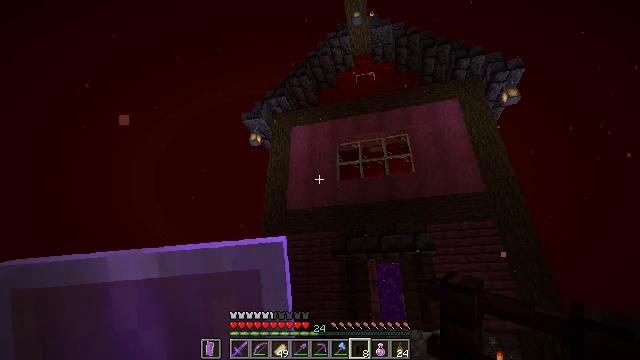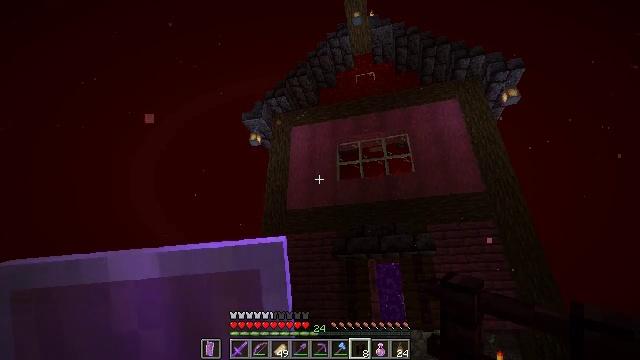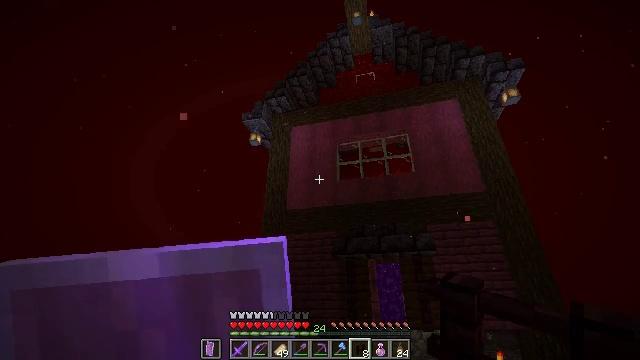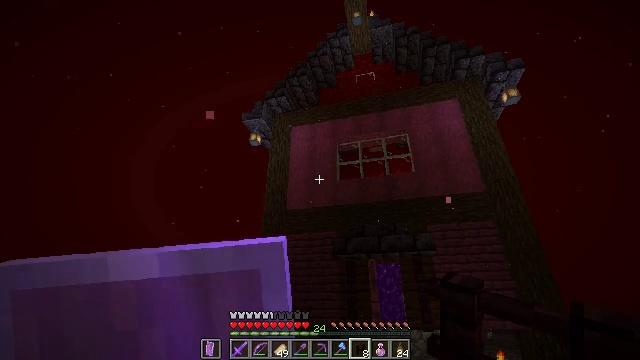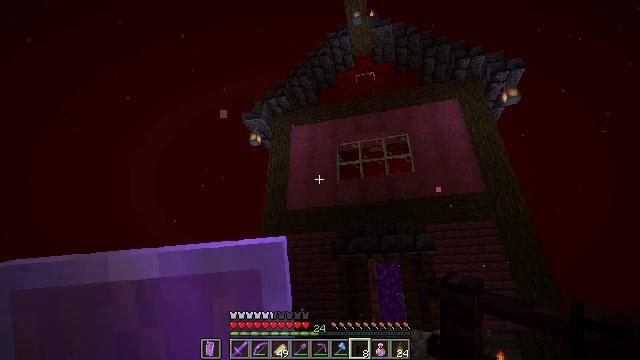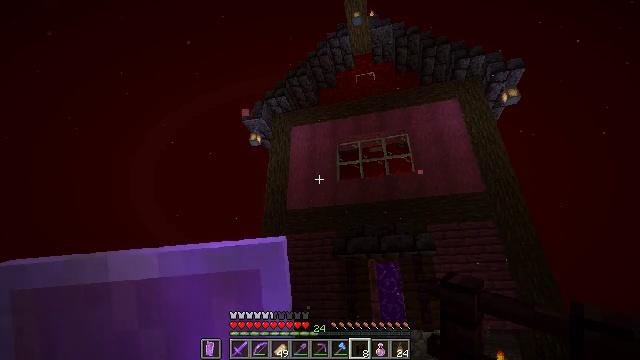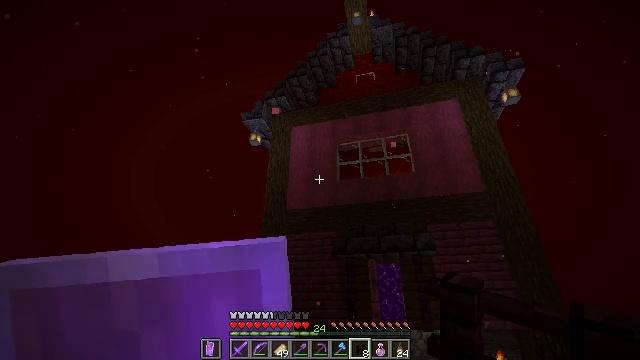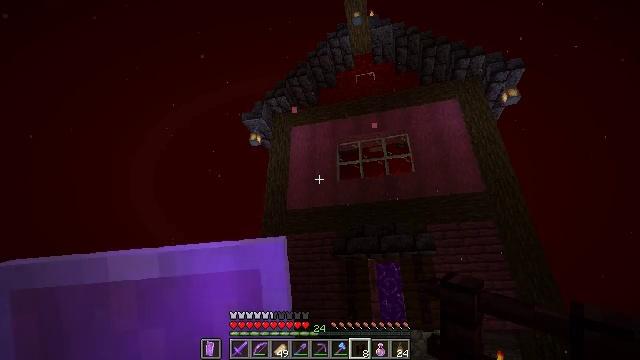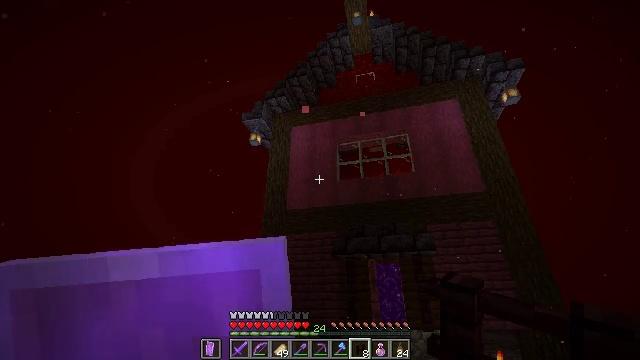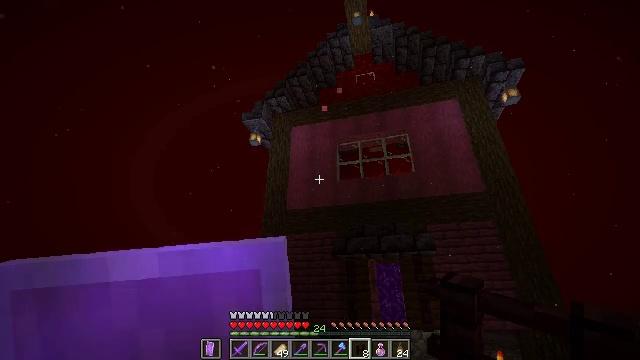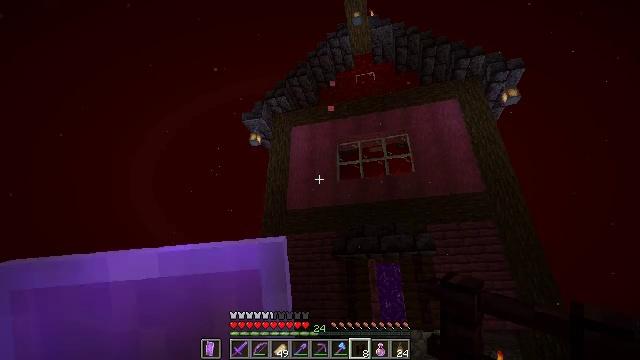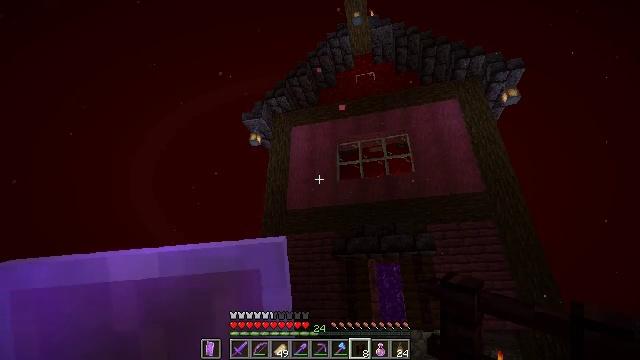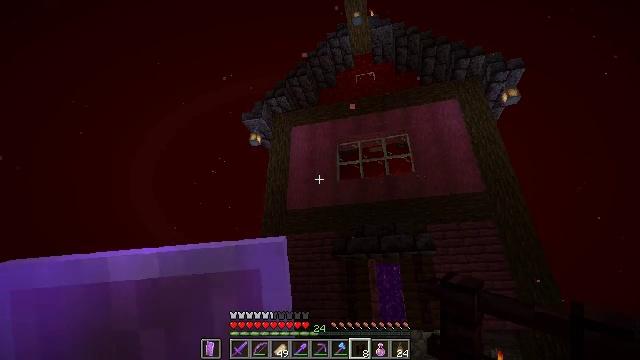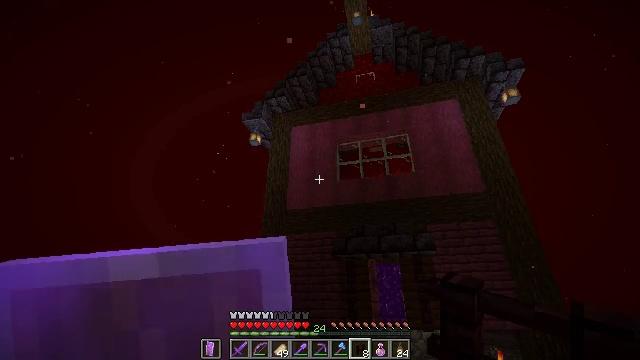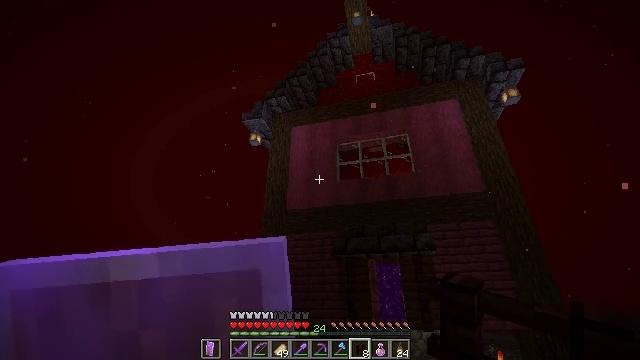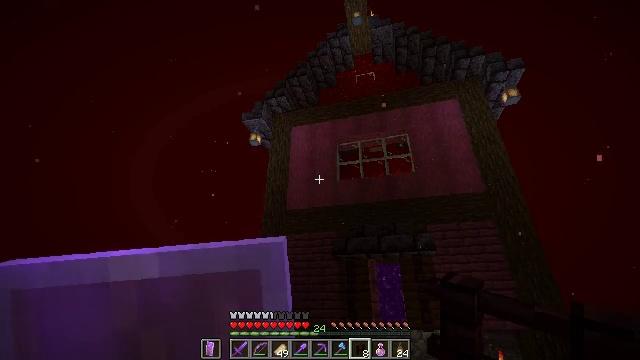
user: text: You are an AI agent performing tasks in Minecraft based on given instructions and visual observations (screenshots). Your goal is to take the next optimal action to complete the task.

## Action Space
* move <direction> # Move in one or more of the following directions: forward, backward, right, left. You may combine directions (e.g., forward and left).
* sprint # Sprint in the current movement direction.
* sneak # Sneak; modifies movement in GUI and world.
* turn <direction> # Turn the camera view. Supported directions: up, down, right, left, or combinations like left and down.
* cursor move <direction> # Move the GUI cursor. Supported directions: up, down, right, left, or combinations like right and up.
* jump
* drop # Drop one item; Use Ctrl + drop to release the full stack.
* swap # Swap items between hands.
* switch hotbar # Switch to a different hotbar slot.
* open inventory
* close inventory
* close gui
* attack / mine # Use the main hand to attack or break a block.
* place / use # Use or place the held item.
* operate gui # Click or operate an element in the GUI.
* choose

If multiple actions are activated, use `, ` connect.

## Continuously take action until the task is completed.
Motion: motion action
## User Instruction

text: Attack the crimson planks to collect them.
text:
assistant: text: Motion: no_op
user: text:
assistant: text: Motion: no_op
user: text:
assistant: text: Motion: no_op
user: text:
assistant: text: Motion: no_op
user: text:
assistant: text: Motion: no_op
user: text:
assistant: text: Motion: no_op
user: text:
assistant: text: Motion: no_op
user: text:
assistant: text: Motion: no_op
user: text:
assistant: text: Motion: no_op
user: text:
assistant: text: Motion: no_op
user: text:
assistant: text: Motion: no_op
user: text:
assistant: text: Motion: no_op
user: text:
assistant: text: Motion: no_op
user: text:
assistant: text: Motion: no_op
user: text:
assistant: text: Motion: no_op
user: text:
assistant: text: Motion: no_op
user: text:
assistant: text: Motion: no_op
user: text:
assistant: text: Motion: no_op
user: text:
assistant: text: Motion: no_op
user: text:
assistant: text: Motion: no_op
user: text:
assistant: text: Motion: no_op
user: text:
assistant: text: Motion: no_op
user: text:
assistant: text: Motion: turn right and down
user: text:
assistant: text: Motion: turn down
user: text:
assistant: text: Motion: turn right and down
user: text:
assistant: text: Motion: turn right and down
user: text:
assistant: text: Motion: turn down
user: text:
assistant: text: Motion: no_op
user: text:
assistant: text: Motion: move forward
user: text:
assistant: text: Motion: move forward